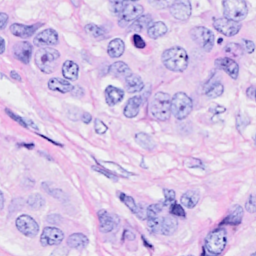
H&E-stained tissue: Breast